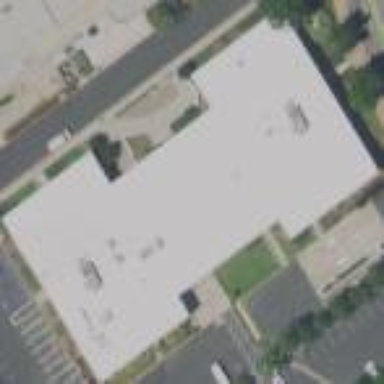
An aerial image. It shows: Commercial building.